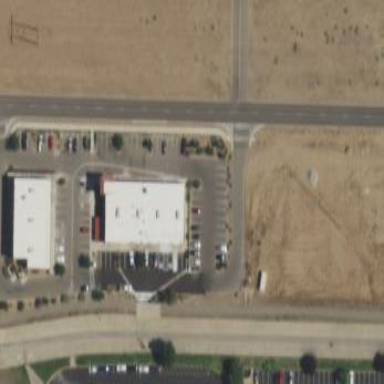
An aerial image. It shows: Retail area.